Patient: sex F, age 36
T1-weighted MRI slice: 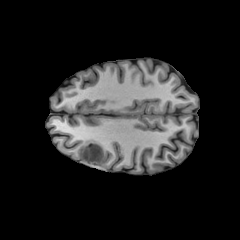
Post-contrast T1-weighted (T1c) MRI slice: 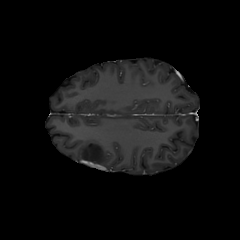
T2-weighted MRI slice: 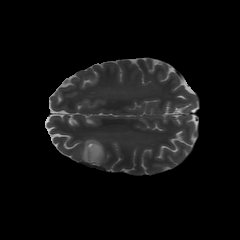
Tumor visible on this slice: yes
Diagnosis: Astrocytoma, IDH-mutant
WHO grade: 2